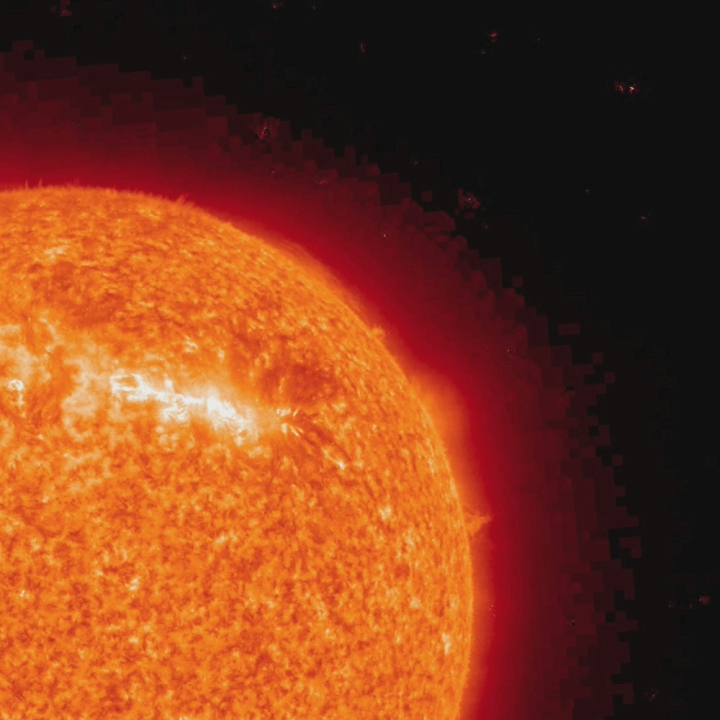
Sputtering, Surging Sun [HD Video] Sputtering, Surging Sun [HD Video], sun, nasa, springequinox, sunearthday, nasasunearthday